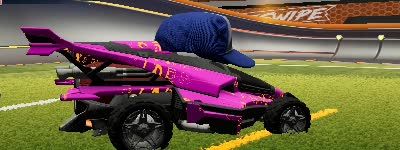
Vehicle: aftershock